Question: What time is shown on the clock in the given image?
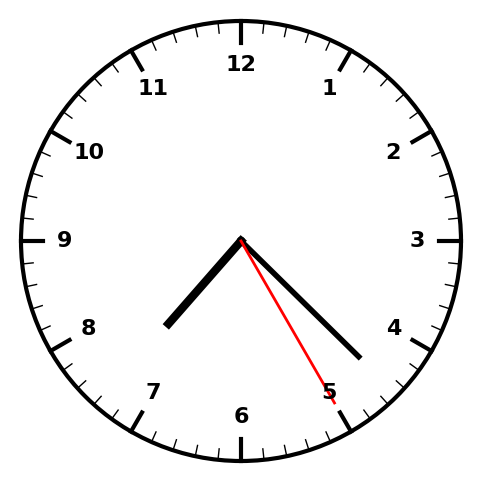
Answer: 07:22:25